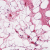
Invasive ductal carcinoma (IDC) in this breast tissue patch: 0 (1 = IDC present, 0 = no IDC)